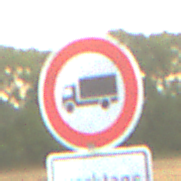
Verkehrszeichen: VerbotFuerKraftfahrzeugeUeberDreiKommaFuenfTonnen
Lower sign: ZeitangabenMitBeschraenkungAufWochentage1
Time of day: SunriseSunset
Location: Outdoor (RoadRail)
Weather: PartlyCloudy
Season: NotSpecified
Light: Natural